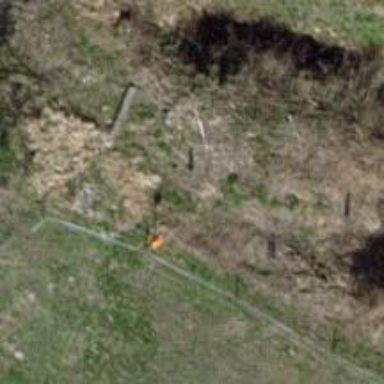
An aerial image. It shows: Pole supporting pipeline marker with roof cover.